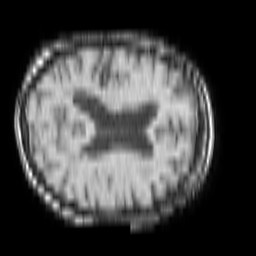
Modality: T1w
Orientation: axial
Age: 78
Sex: female
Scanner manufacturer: philips
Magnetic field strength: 1.5 T
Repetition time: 0.1873 s
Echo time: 0.001917 s